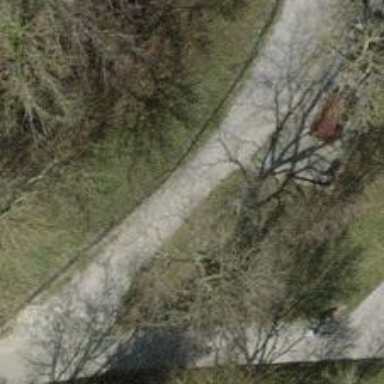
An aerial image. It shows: Footway that is part of route.